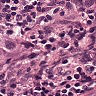
Metastatic tissue present: yes